Field crop: maize
Growth stage: 1
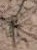
Species: salsola